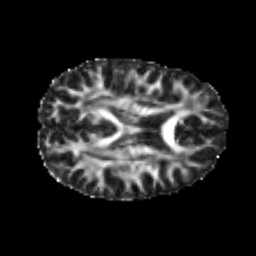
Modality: FA
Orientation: axial
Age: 22
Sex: male
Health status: healthy
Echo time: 0.074 s